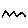
Label: zigzag